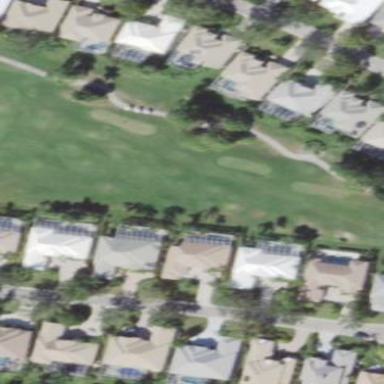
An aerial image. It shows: Area with grass used as rough in golf course.